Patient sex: M
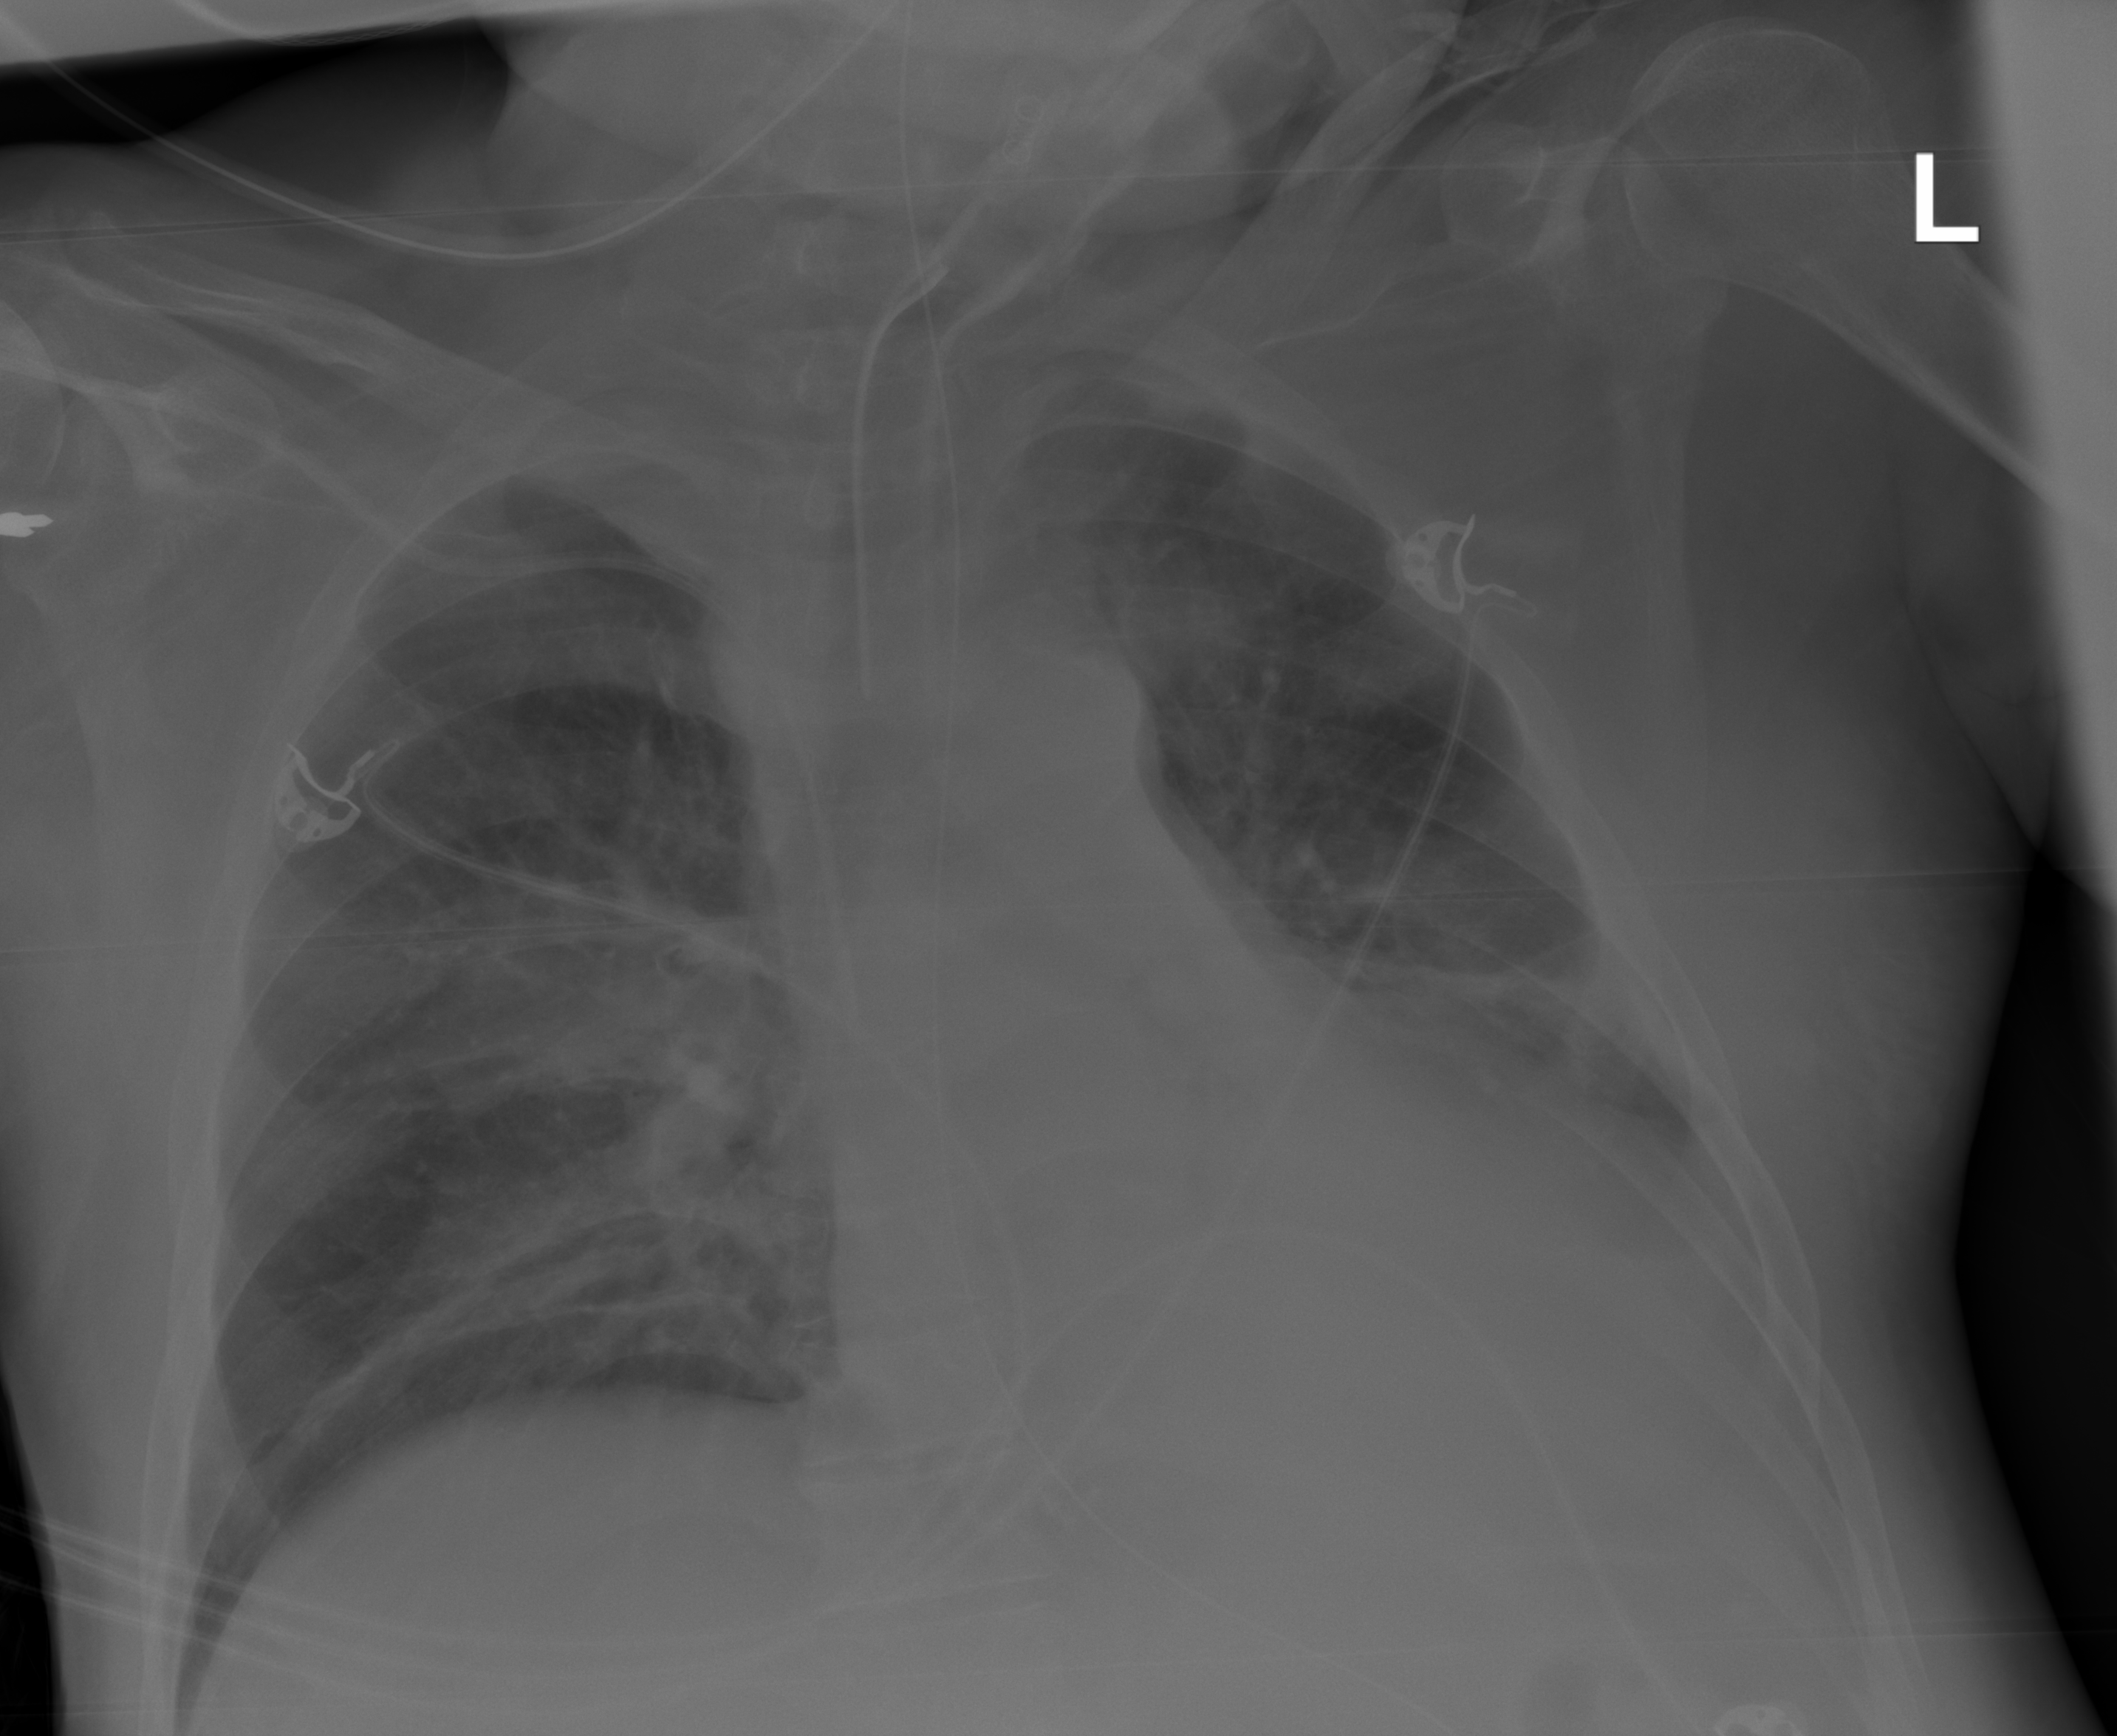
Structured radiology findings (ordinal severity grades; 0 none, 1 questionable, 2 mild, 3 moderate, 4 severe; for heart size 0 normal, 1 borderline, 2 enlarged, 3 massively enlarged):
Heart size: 2
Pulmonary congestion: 2
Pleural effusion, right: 0
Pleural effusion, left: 2
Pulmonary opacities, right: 2
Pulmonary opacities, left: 2
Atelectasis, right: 0
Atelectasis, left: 2